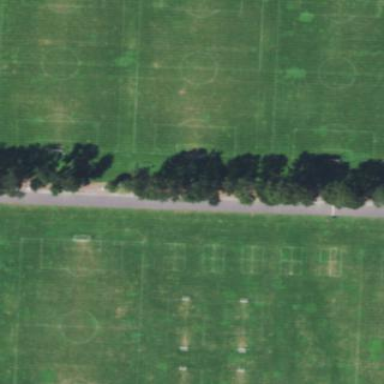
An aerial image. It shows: Soccer pitch for leisure land activities.